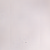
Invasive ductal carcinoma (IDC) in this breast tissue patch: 0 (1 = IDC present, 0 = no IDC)